Interaction volume radius: 10 \u00c5
Interaction volume height: 10 \u00c5
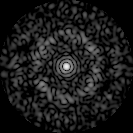
Disorder parameter: 0.7767